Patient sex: M
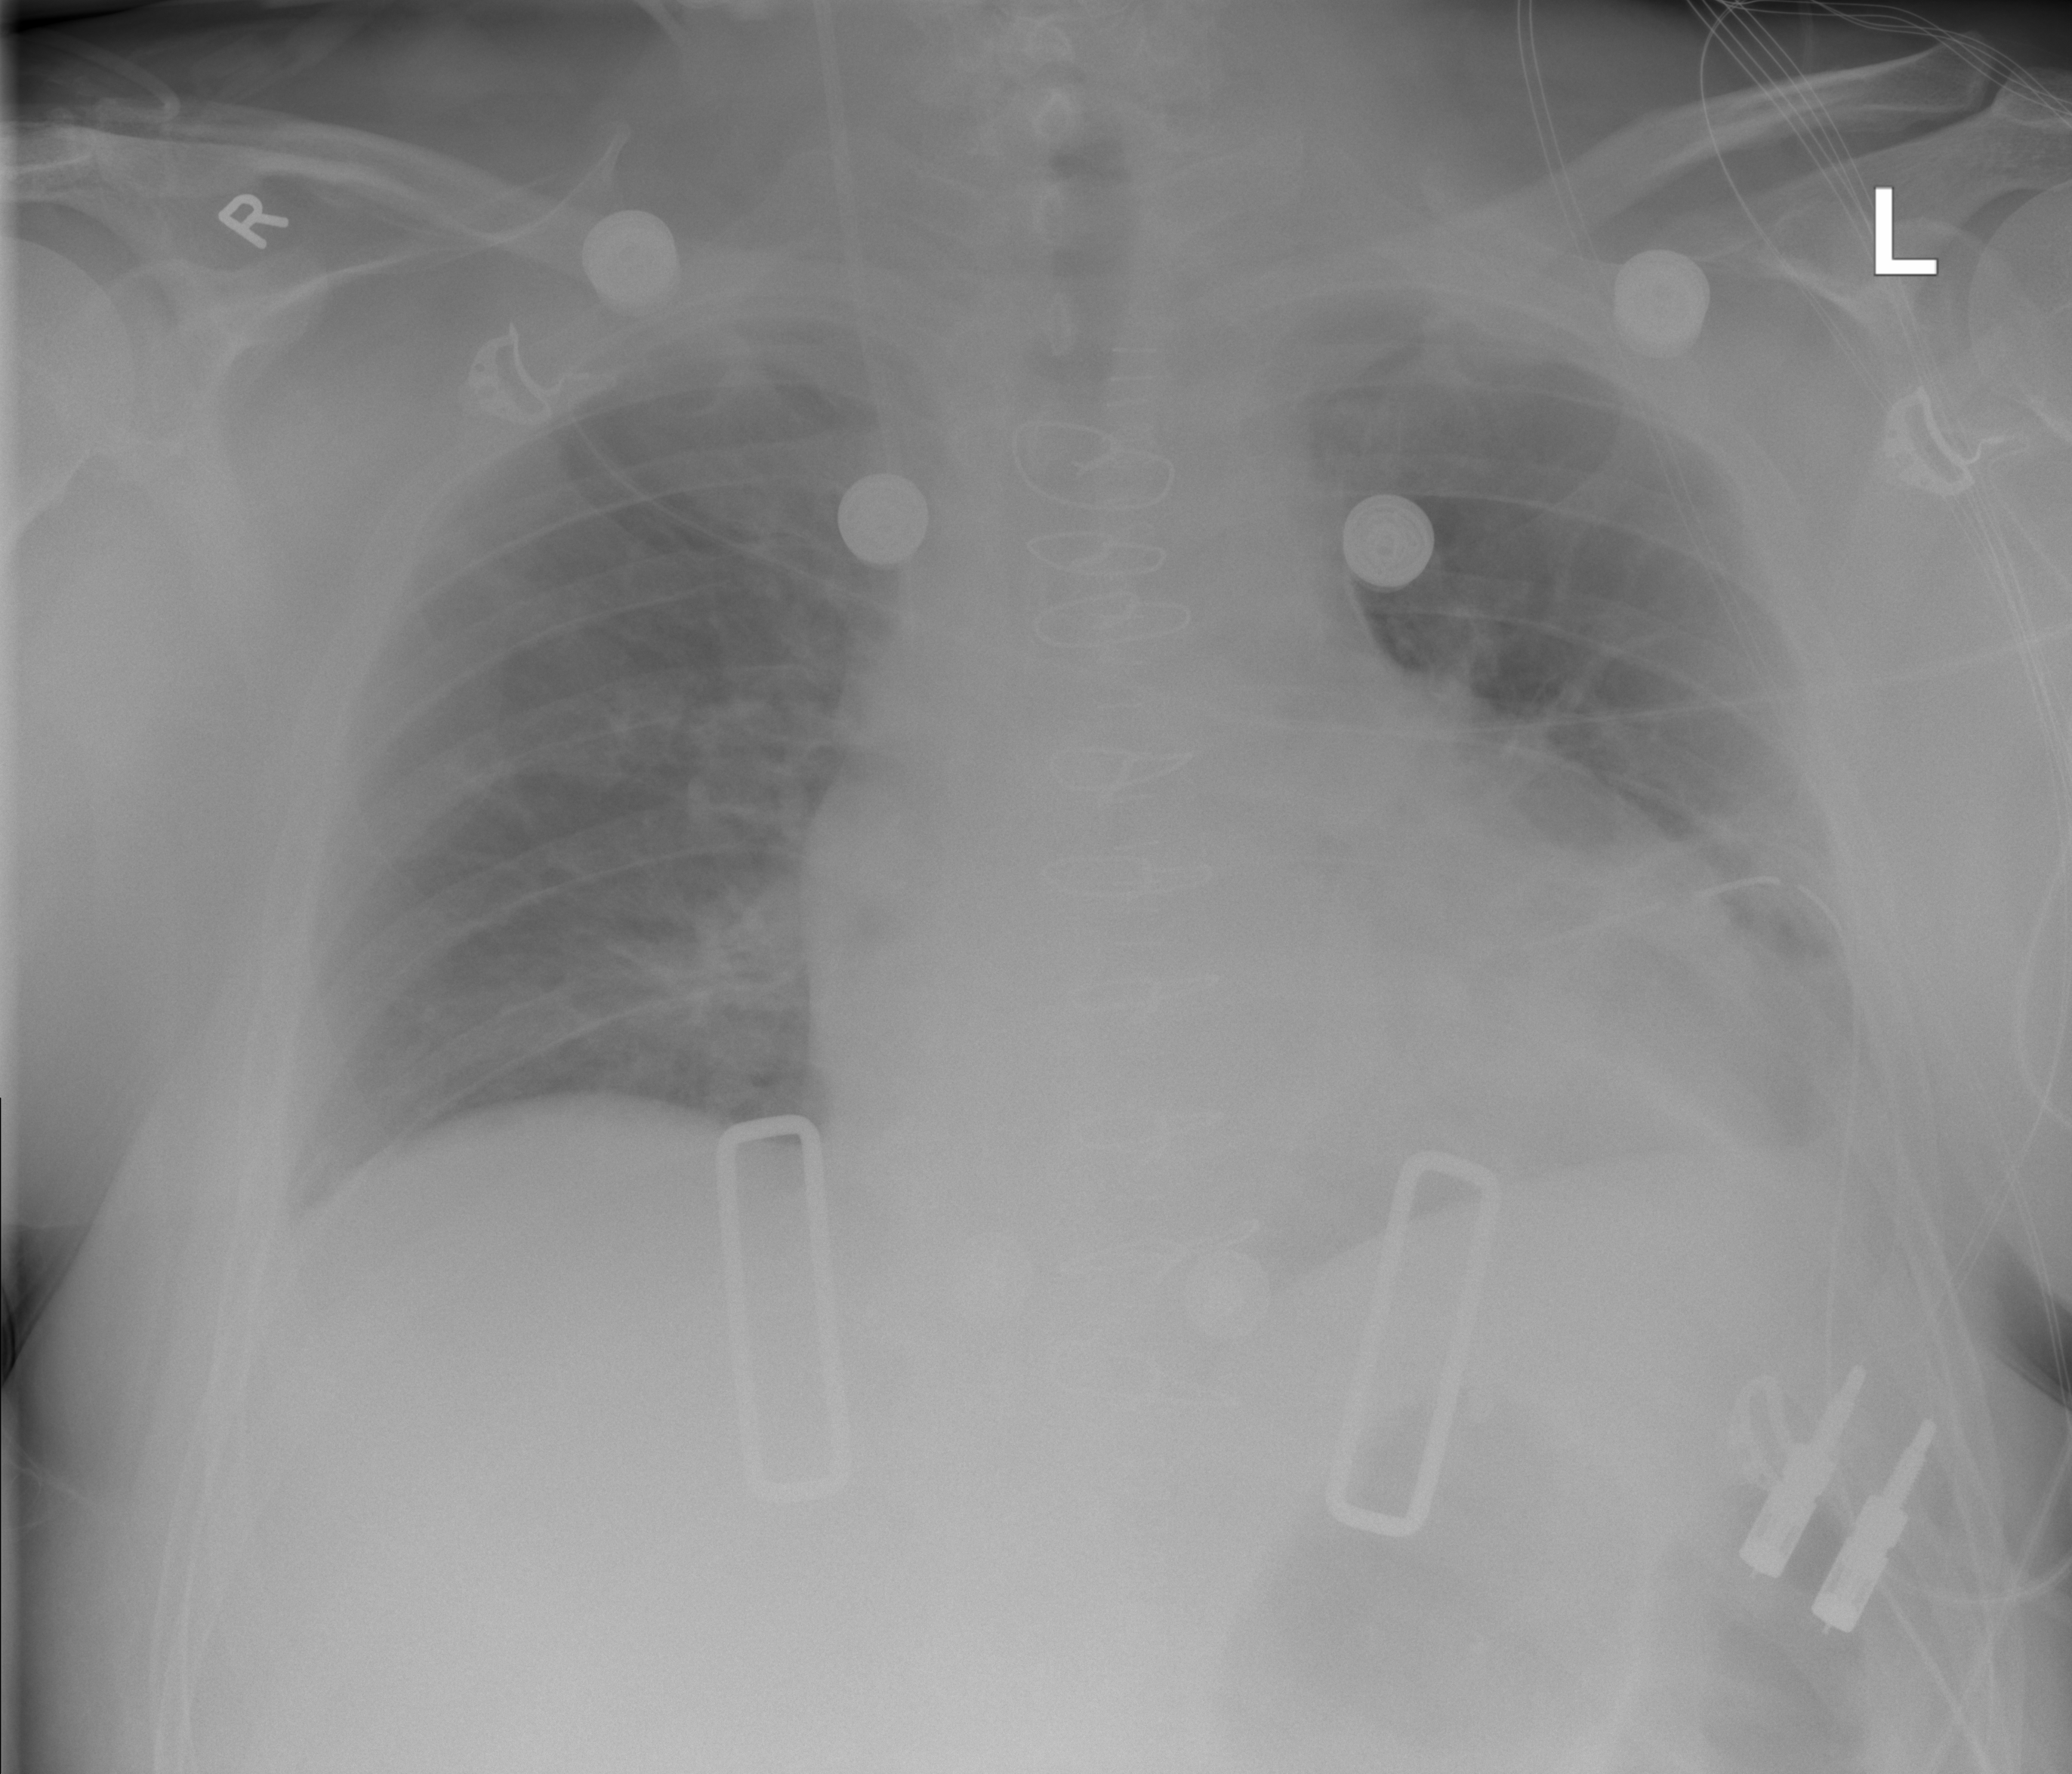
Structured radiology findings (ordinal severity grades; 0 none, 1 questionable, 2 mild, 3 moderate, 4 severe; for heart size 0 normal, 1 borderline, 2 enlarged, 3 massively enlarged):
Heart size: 2
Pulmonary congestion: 2
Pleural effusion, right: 0
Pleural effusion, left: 2
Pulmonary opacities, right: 0
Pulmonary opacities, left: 0
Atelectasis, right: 2
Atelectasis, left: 2